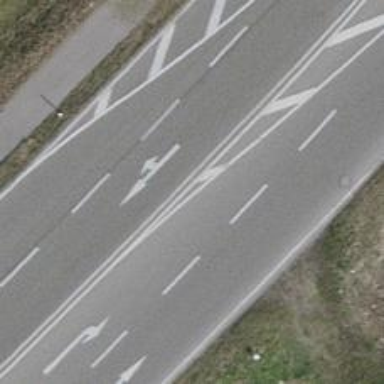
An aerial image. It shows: Primary road with asphalt surface.